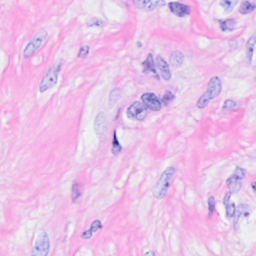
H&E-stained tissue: Breast